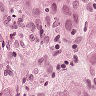
Metastatic tissue present: yes